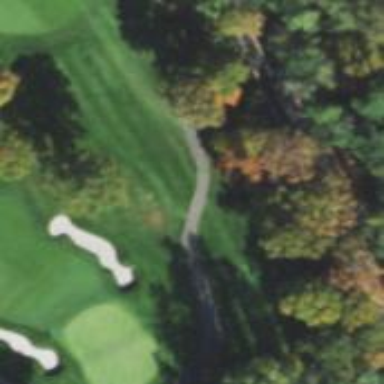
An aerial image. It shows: Path used for both walking and golf.